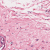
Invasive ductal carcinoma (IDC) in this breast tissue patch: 0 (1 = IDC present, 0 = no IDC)